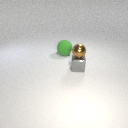
small gray metal cube to the right of large green rubber sphere